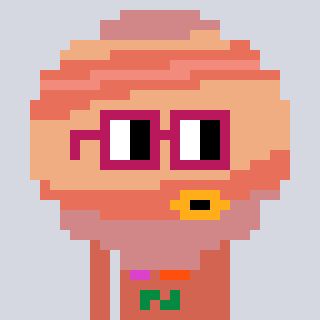
a pixel art character with square dark red glasses, a jupiter-shaped head and a peachy-colored body on a cool background